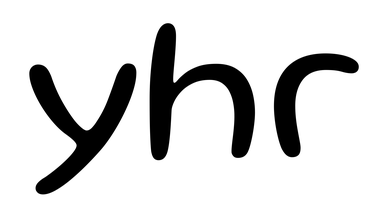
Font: Gluten_Light